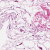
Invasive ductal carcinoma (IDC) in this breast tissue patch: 0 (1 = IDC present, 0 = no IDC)